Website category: university
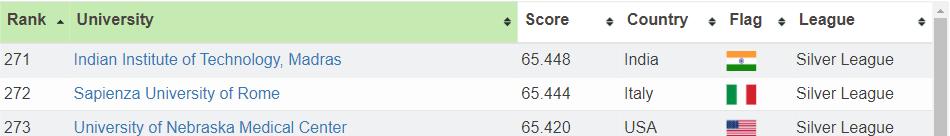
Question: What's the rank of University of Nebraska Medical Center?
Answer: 273

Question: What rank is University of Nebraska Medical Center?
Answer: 273

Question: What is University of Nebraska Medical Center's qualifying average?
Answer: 273

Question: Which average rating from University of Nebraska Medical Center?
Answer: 273

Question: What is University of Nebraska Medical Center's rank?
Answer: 273

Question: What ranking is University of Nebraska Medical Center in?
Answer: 273

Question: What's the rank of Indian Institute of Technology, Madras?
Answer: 271

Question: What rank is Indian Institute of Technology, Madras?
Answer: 271

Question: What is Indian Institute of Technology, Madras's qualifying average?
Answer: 271

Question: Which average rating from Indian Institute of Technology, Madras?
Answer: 271

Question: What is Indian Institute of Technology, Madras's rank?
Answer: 271

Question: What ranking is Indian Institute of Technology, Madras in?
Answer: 271

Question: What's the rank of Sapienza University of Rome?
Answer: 272

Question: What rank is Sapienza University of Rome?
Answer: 272

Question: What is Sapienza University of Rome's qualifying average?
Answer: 272

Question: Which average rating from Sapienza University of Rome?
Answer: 272

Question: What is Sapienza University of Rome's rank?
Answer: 272

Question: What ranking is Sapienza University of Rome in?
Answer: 272

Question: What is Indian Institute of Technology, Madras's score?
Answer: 65.448

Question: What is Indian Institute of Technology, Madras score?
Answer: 65.448

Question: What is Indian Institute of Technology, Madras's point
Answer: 65.448

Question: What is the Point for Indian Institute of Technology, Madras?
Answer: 65.448

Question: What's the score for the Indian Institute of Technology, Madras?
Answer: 65.448

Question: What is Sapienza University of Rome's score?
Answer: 65.444

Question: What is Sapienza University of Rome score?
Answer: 65.444

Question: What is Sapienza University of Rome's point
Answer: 65.444

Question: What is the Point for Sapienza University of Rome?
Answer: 65.444

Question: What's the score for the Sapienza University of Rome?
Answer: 65.444

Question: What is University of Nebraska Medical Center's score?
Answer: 65.420

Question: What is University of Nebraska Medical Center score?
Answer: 65.420

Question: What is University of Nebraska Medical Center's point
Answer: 65.420

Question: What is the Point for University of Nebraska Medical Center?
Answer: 65.420

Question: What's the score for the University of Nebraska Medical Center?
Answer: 65.420

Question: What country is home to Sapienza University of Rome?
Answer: Italy

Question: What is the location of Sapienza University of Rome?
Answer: Italy

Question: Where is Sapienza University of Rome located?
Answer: Italy

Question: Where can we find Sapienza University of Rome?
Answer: Italy

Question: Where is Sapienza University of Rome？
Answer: Italy

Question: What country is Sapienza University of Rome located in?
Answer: Italy

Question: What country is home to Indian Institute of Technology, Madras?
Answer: India

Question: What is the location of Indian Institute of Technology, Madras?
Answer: India

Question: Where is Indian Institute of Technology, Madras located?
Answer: India

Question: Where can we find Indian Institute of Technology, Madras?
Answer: India

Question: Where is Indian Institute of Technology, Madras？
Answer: India

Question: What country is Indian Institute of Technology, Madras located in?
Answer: India

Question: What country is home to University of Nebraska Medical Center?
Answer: USA

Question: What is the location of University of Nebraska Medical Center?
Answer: USA

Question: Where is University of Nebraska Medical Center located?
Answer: USA

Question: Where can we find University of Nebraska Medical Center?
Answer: USA

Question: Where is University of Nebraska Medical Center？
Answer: USA

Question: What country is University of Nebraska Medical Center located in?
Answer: USA

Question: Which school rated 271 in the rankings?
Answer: Indian Institute of Technology, Madras

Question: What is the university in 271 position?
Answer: Indian Institute of Technology, Madras

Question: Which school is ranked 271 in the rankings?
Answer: Indian Institute of Technology, Madras

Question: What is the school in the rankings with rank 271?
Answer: Indian Institute of Technology, Madras

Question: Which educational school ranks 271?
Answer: Indian Institute of Technology, Madras

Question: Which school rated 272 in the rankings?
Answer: Sapienza University of Rome

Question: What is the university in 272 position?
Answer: Sapienza University of Rome

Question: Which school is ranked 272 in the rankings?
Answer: Sapienza University of Rome

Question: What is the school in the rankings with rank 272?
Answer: Sapienza University of Rome

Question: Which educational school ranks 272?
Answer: Sapienza University of Rome

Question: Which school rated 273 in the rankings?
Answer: University of Nebraska Medical Center

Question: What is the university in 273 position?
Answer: University of Nebraska Medical Center

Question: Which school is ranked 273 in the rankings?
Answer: University of Nebraska Medical Center